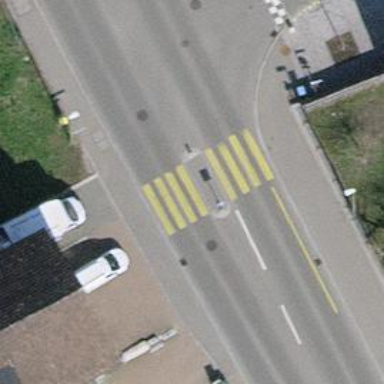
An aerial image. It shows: Uncontrolled zebra crossing with pedestrian island.